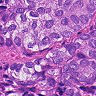
Metastatic tissue present: yes